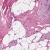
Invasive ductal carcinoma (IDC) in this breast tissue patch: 0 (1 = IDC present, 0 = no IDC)